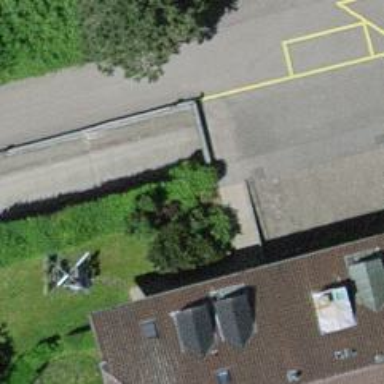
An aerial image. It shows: Parking entrance.